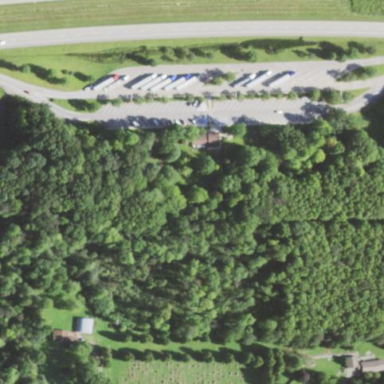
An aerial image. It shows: Rest area on the road.